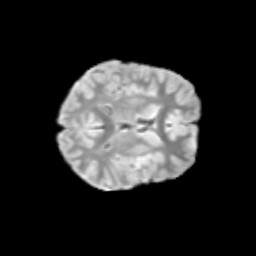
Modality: T2w
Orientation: axial
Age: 11
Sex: male
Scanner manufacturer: siemens
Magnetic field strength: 3 T
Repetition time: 3.8 s
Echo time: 0.07 s